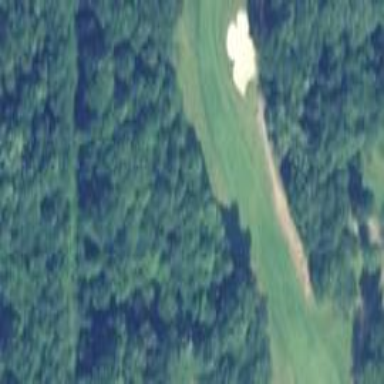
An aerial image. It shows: Picturesque scene of golf course with lateral water hazard.